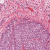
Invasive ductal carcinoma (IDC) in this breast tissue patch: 1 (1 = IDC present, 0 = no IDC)